Question: I get parameters from client with java servlet.
This is my post:

For sending the request to the server I use ExtJs:
'''
var x = new Ext.Window({
title:'Zagruzka faila',
items:[
formp = new Ext.FormPanel({
fileUpload: true,
width: 350,
autoHeight: true,
bodyStyle: 'padding: 10px 10px 10px 10px;',
labelWidth: 70,
defaults: {
anchor: '95%',
allowBlank: false,
msgTarget: 'side'
},
items:[{
xtype:"combo",
fieldLabel:'Tip faila ',
name:"cb_file",
id:"cb_file",
mode:"local",
typeAhead: false,
loadingText: 'Zagruzka...',
store:new Ext.data.SimpleStore({
fields: ['file_name', 'file_type'],
data : [['*.MIF/MID', 'mif'],['*.GPX', 'gpx']]
}),
forceSelection:true,
emptyText:'vybirite tip...',
triggerAction:'all',
valueField:'file_type',
displayField:'file_name',
anchor:'60%'
},{
xtype: 'fileuploadfield',
id: 'filedata',
emptyText: 'Vyberite fail dlia zagruzki...',
fieldLabel: 'Imia faila',
buttonText: 'Obzor'
}],
buttons: [{
text: 'Zagruzit'',
handler: function(){
mapinfo="mapinfo";
formp.getForm().submit({
url: url_servlet+'uploadfile',
//params: {file_type: mapinfo},
success: function(formp, o) {
alert(o.result.file);
alert(o.result.success);
kad_tab.getStore().reload()
zoom_store.load();
}
})
}
}]
})
]
})
x.show();
'''
If I understand this correctly: after sending 2 parameters to the server 'cb_file' and 'filedata'. I try to get them by:
'''
String st = request.getParameter("cb_file");
'''
But get null.
When I try to get the file:
'''
list = upload.parseRequest(request);
'''
I get 'null' as well.
But if I send only the file (for this i delete lines with combobox) it works fine.
How to parse this request?
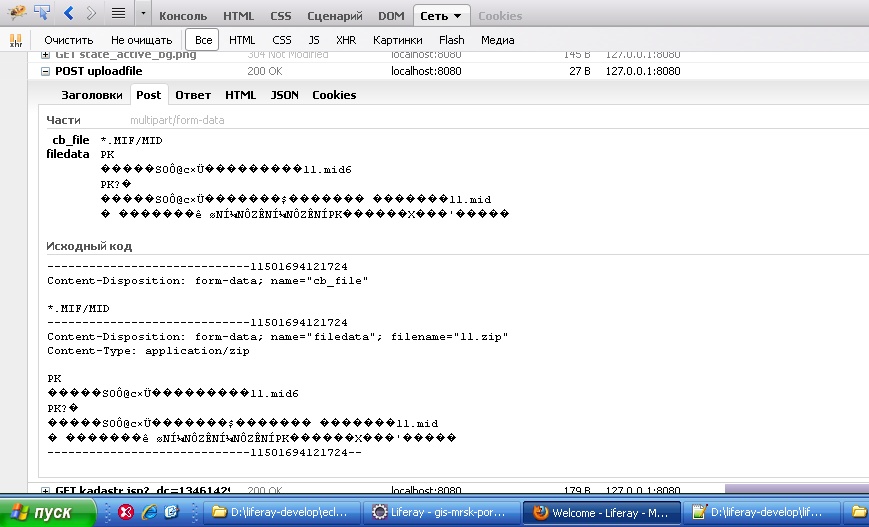
Answer: That's because the request is a multipart one. You can read the request stream and parse it for yourself or use the Apache Commons (use this one please!).
Here you have a sniplet that ilustrate how to do what you want to do with <URL>:
'''
// Process the uploaded items
List items = upload.parseRequest(request);
Iterator iter = items.iterator();
while (iter.hasNext()) {
FileItem item = (FileItem) iter.next();
if (item.isFormField()) {
processFormField(item);
} else {
processUploadedFile(item);
}
}
'''
Good luck!